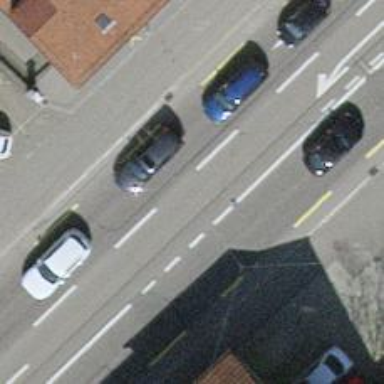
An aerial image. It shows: Asphalt road with primary designation. There is designated lane for cycling and trolley wires are present.